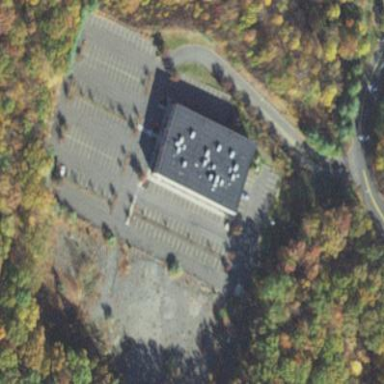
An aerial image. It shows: Commercial building.